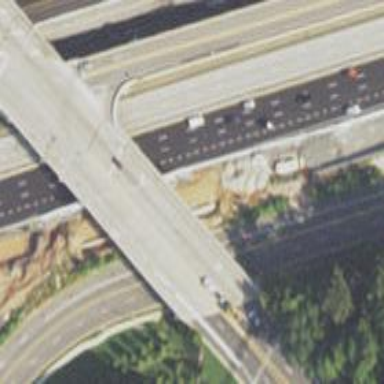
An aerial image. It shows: Motorway junction.